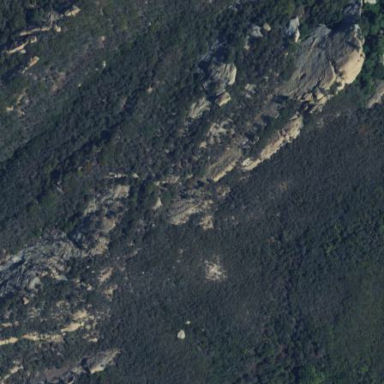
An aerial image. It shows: Landscape of bare rock.